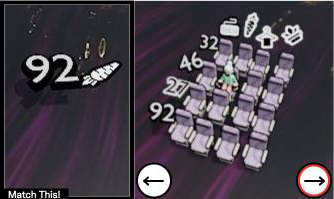
Task: seats
Answer: no